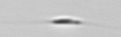
Label: Cylindrotheca_morphotype1